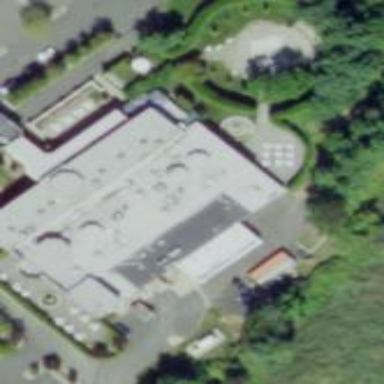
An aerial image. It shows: Conference centre building.